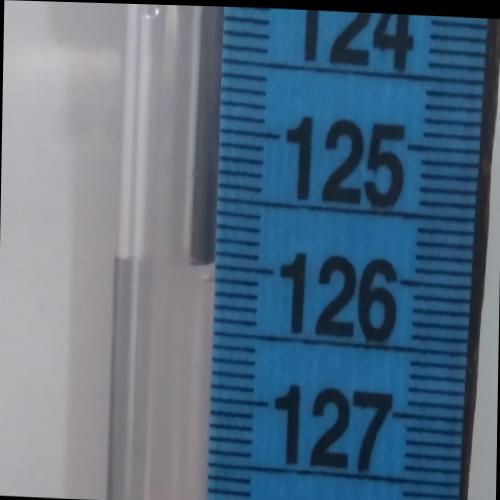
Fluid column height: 126.0 cm